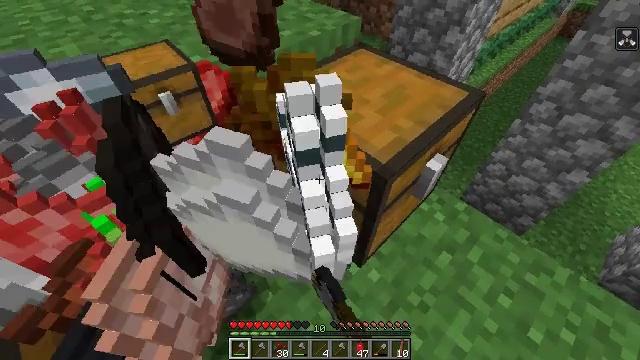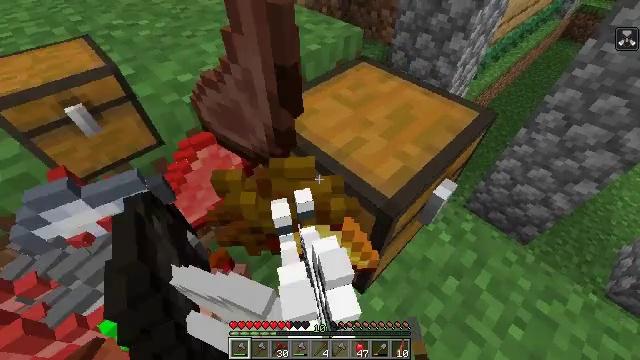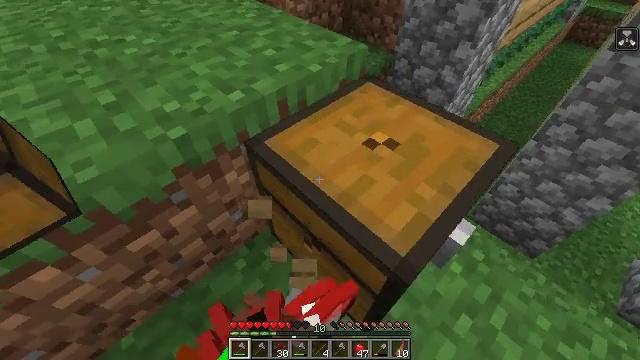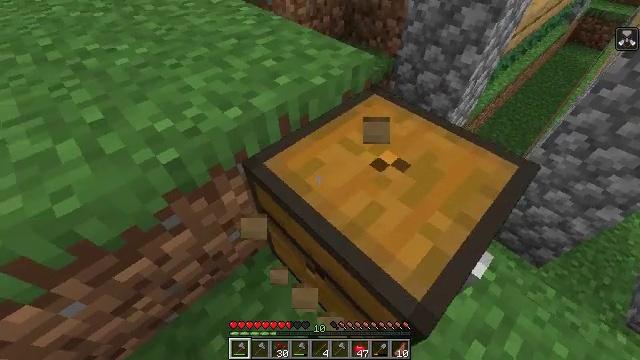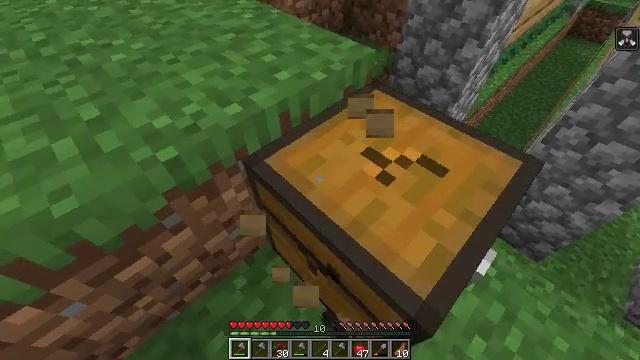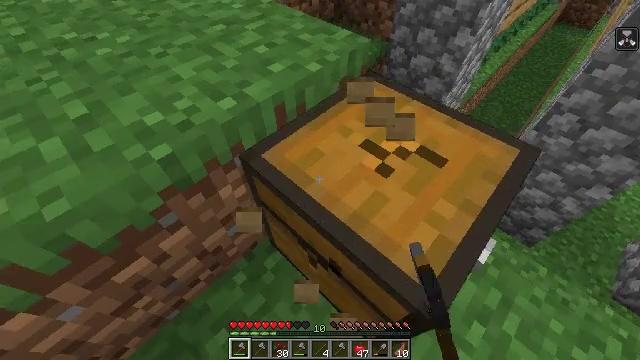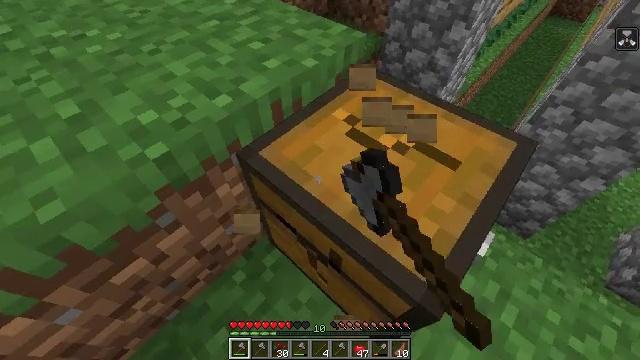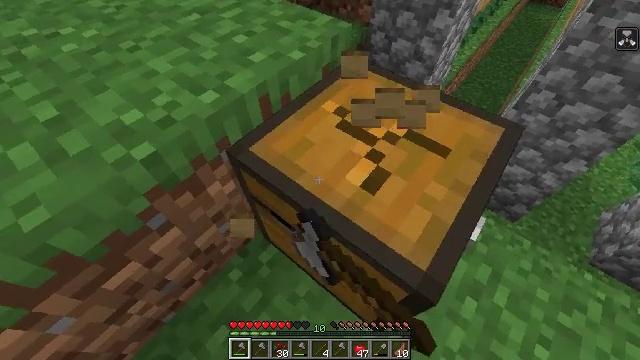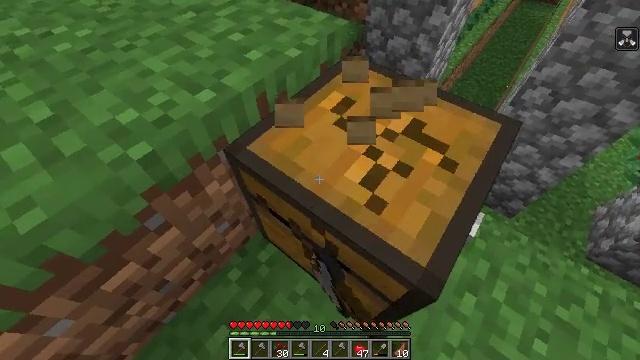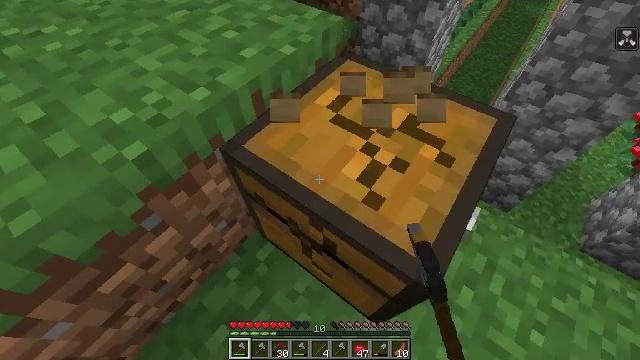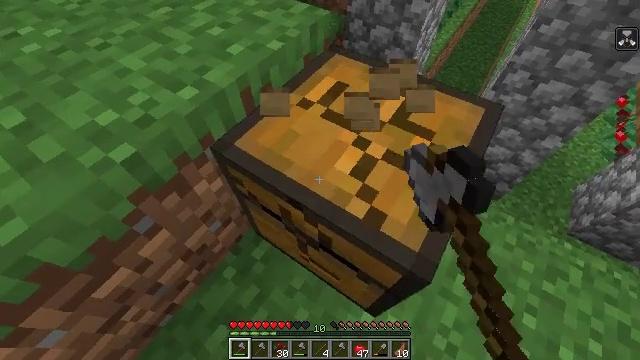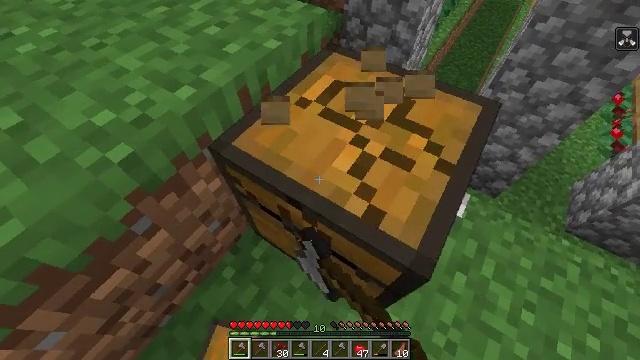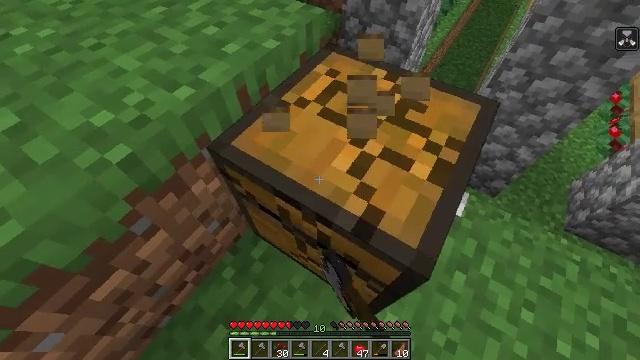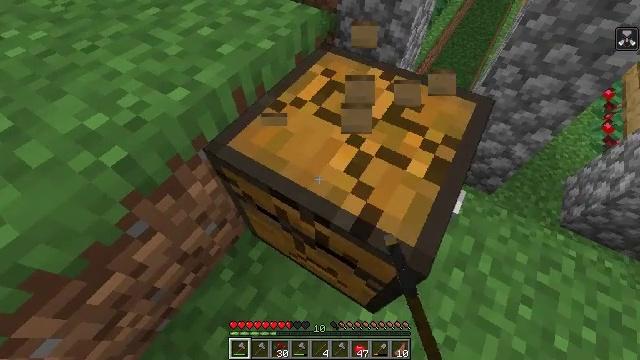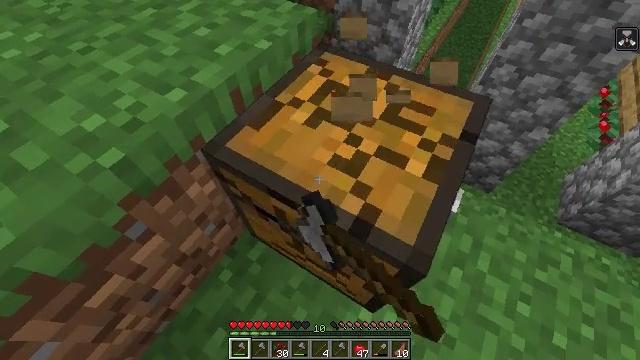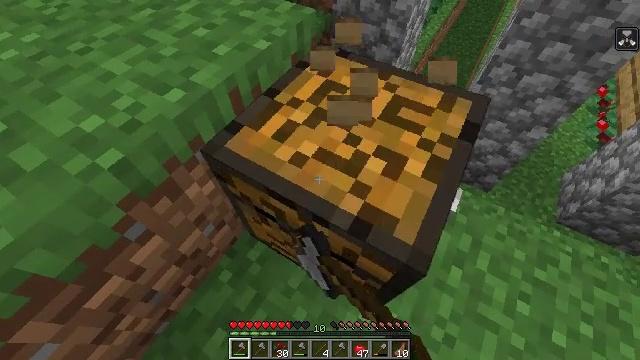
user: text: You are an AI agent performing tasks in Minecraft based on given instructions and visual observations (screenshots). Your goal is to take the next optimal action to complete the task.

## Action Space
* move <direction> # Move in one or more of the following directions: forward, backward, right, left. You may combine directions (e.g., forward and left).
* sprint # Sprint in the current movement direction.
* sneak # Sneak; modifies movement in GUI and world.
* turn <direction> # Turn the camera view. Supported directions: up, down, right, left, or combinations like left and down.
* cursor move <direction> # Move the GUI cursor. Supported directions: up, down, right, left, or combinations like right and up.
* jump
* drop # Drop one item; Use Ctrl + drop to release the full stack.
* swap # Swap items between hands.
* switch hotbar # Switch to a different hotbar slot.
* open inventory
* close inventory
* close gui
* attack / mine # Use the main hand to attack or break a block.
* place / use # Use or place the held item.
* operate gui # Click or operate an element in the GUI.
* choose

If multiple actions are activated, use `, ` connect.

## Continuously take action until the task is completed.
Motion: motion action
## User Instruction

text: Mine the chest to collect it.
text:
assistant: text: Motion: move forward, attack / mine
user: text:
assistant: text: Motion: move forward, attack / mine
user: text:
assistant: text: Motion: attack / mine
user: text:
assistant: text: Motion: turn down, attack / mine
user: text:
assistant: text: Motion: turn right and down, attack / mine
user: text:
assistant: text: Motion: turn right, attack / mine
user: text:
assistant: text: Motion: turn right and down, attack / mine
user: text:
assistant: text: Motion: attack / mine
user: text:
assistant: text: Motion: turn right, attack / mine
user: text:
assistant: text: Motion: turn right, attack / mine
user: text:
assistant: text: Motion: attack / mine
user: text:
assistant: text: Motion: attack / mine
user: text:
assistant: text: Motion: turn right, attack / mine
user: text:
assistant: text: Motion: attack / mine
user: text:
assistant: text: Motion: attack / mine
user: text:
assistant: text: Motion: attack / mine
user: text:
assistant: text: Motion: attack / mine
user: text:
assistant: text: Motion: attack / mine
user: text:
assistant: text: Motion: attack / mine
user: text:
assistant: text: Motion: attack / mine
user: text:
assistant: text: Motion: attack / mine
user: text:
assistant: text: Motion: attack / mine
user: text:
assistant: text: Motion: attack / mine
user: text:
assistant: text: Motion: attack / mine